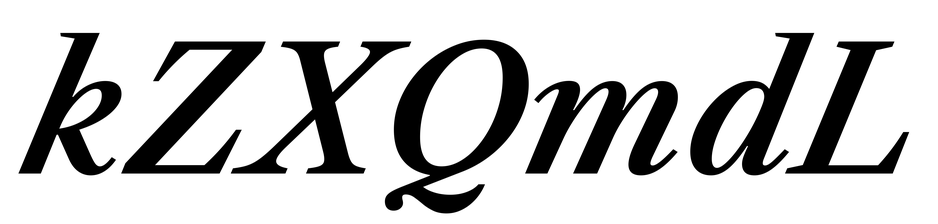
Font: LibreCaslonText-Italic_SemiBold_Italic